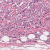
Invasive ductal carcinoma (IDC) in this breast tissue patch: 1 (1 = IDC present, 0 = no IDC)